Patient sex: M
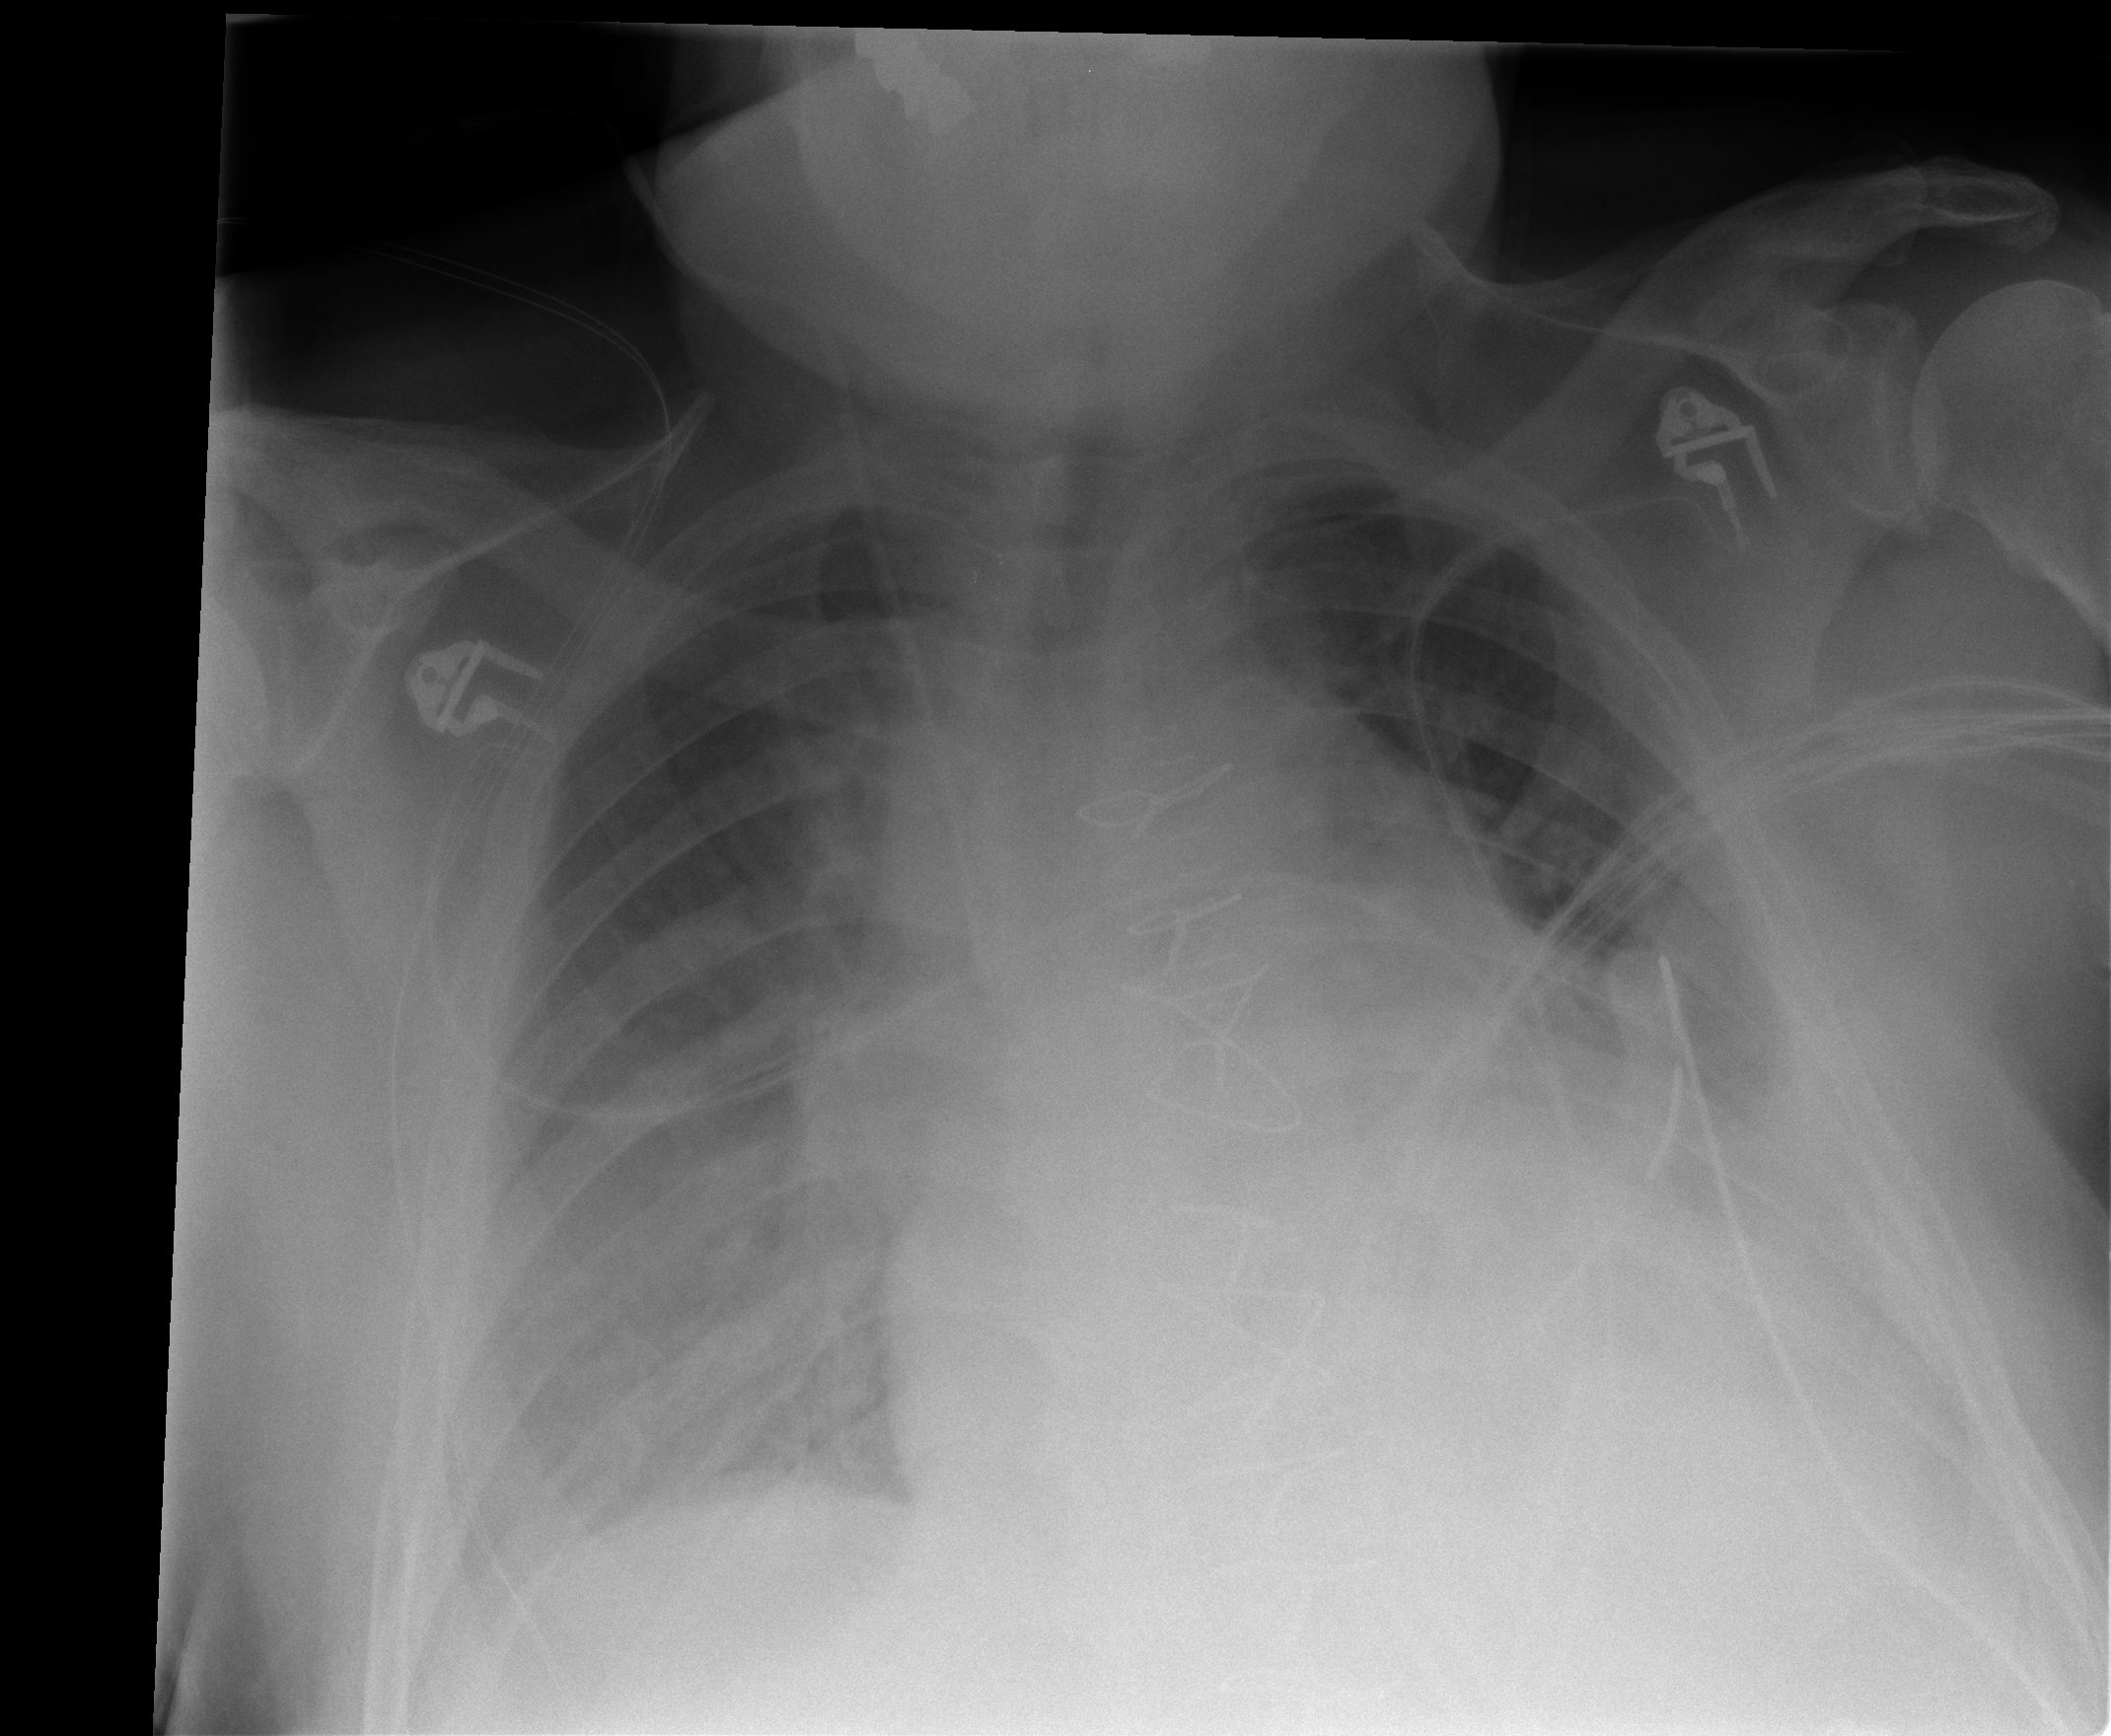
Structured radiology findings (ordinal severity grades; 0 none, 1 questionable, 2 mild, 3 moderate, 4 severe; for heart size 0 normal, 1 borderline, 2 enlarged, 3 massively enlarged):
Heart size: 2
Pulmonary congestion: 2
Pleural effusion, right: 2
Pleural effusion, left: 2
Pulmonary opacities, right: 0
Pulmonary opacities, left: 0
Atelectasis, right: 2
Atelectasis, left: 2